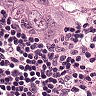
Metastatic tissue present: yes